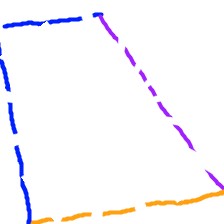
Shape: trapezoid